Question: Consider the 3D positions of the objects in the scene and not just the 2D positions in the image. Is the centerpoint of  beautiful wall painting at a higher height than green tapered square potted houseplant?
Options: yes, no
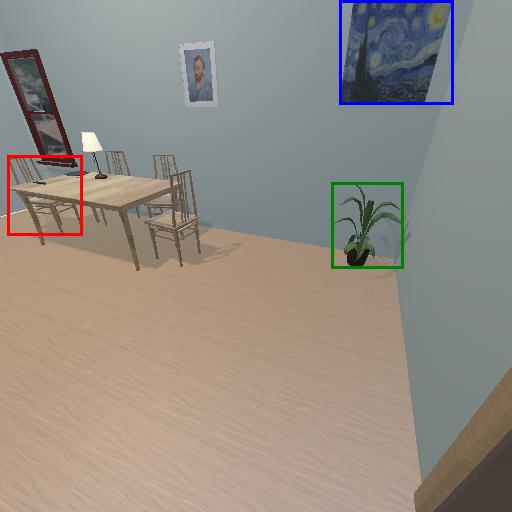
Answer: yes